Interaction volume radius: 5 \u00c5
Interaction volume height: 20 \u00c5
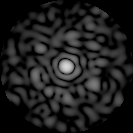
Disorder parameter: 0.8244